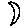
Label: moon